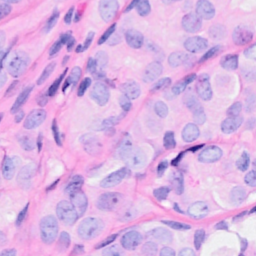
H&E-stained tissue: Breast